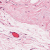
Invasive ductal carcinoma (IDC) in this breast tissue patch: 0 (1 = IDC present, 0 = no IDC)